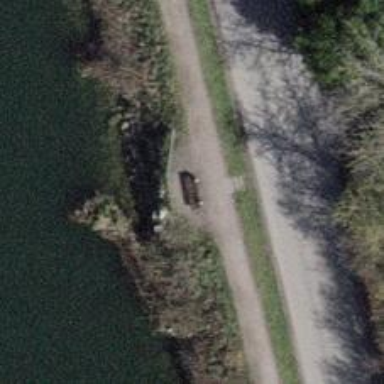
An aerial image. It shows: Brown bench.